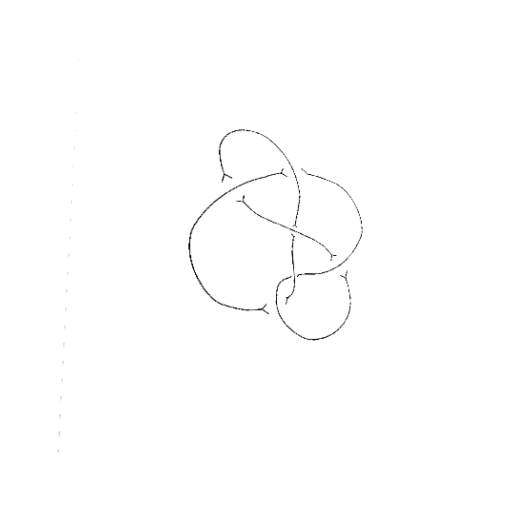
Crossing number: 6